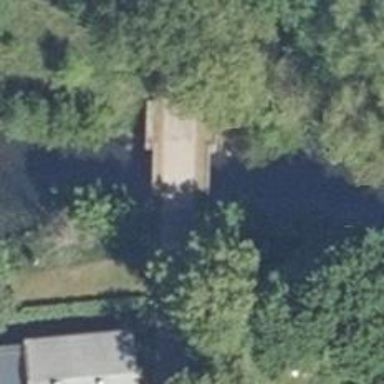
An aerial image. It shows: There is bridge in the image.